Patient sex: M
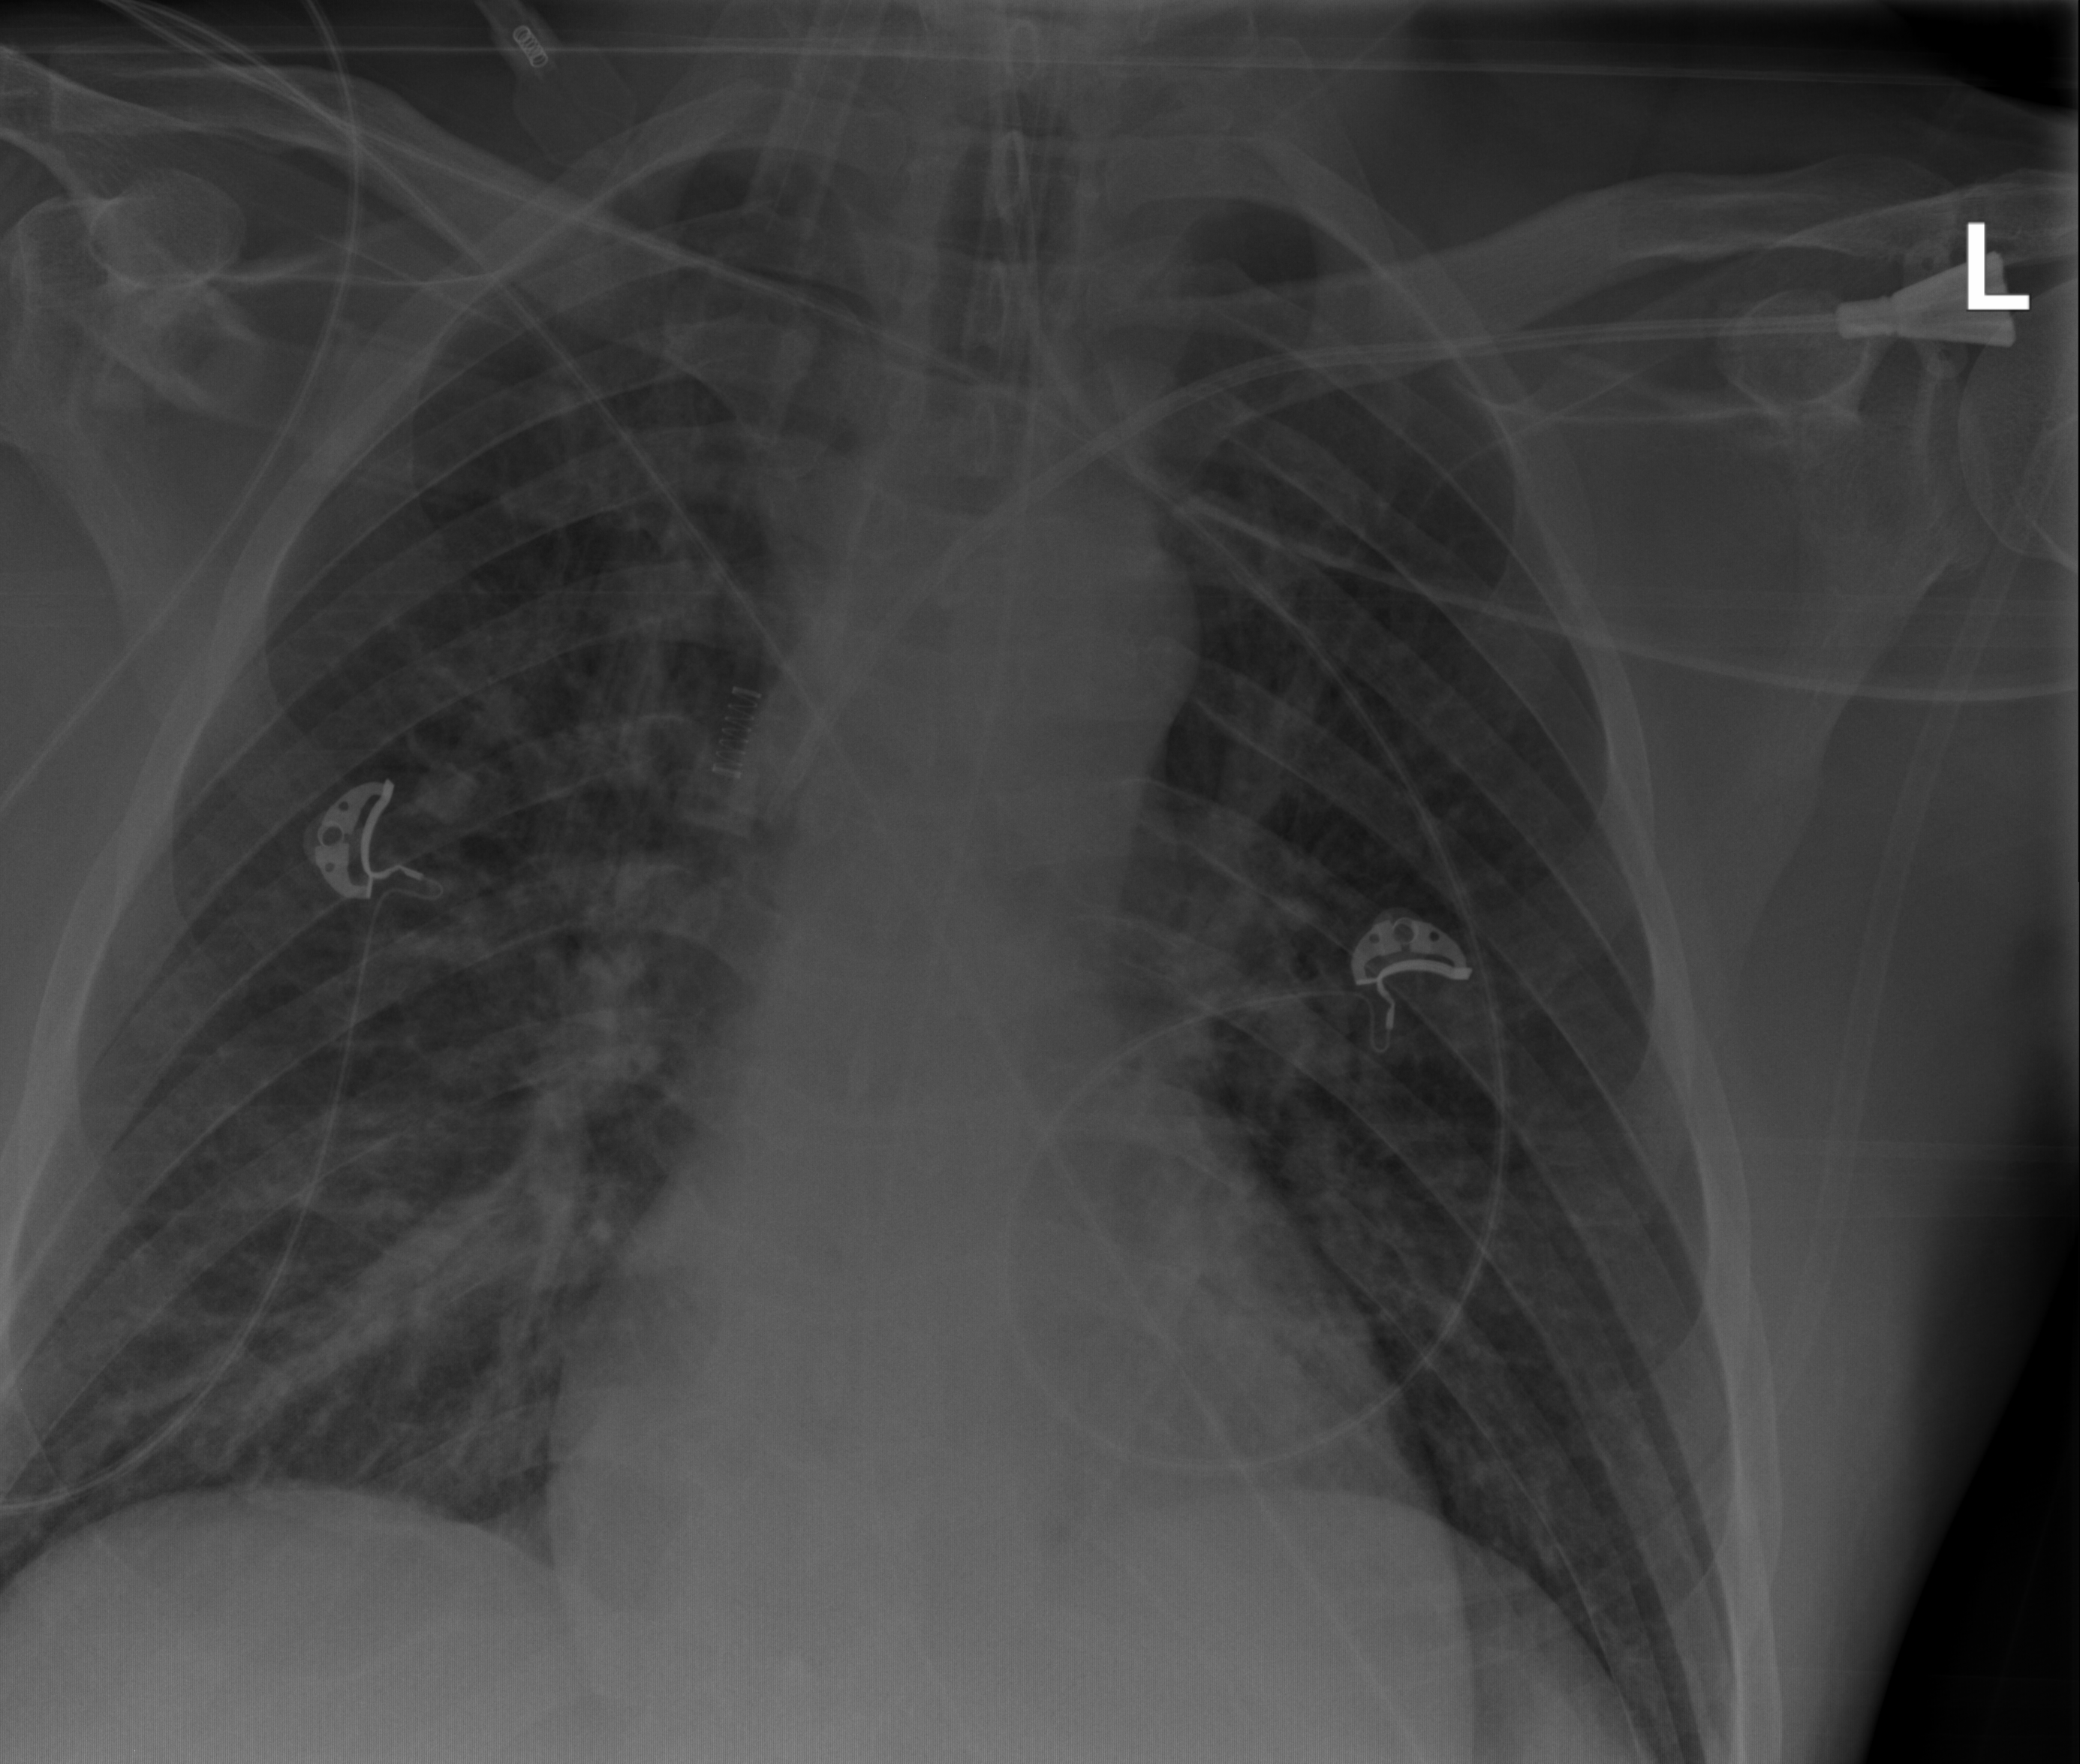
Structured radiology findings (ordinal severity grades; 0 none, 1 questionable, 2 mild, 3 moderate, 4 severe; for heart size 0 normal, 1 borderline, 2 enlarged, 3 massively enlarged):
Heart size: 0
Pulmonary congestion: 0
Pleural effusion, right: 0
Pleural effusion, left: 0
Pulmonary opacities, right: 0
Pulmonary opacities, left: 0
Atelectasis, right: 2
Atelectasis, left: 0